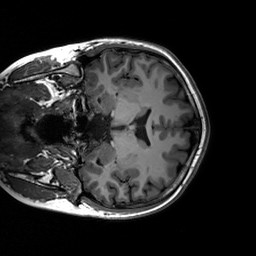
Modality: T1w
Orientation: coronal
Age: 23
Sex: female
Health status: healthy
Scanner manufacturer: siemens
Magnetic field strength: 3 T
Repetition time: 2.3 s
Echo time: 0.00236 s